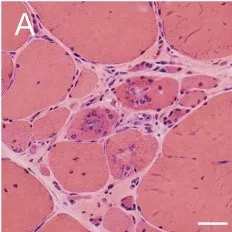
Right quadriceps muscle biopsy findings. Hematoxylin and eosin.
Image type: pathology (h&e)